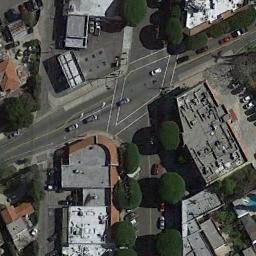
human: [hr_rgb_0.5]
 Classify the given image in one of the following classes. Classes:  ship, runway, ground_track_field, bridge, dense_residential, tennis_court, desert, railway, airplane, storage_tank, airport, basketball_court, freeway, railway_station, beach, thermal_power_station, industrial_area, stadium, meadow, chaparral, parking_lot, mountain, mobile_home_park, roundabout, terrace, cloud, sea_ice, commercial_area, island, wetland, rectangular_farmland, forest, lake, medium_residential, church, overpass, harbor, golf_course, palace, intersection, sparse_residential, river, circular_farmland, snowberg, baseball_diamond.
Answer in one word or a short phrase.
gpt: intersection